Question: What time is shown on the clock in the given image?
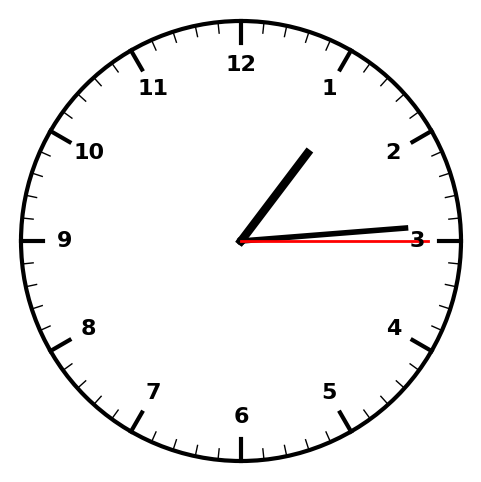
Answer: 01:14:15